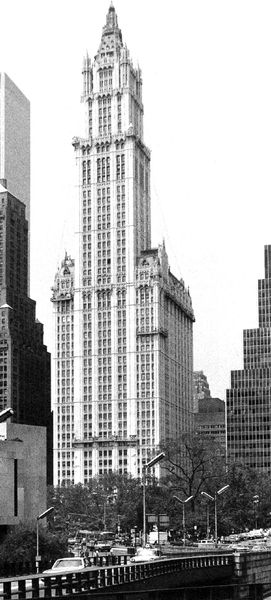
Titel: Woolworth Buiding in New York
Künstler: Cass Gilbert
Standort: New York, Woolworth Building (Amerika - USA - New York)
Schlagwörter: himmel, weiß, bäume, fenster, lampen, laternen, schwarz, strasse, gebäude, haus, spitze, brücke, turm, amerika, auto, geländer, leuchten, foto, fotografie, türmchen, empire, stockwerke, autos, straßenlampen, straßenlaternen, aut, hochhaus, state, wolkenkratzer, gebäide, new york, atos, crysler, crysler buliding, empiere state building